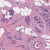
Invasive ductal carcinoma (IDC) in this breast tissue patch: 1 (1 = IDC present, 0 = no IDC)